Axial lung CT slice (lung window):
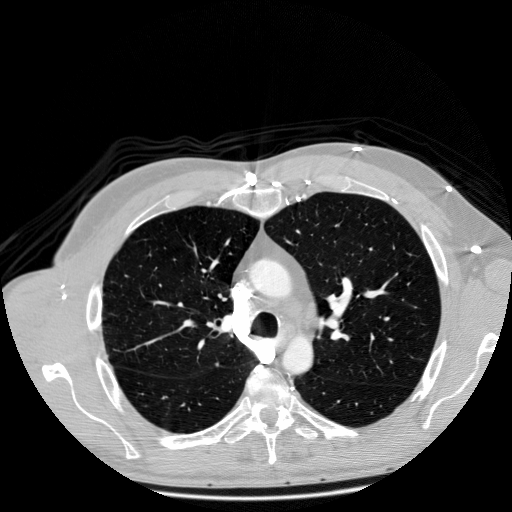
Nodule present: no